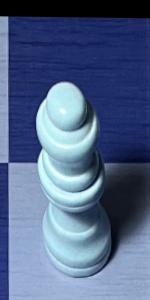
Label: Queen_White